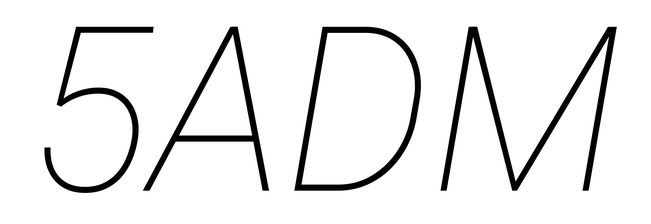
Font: Roboto-Italic_Thin_Italic